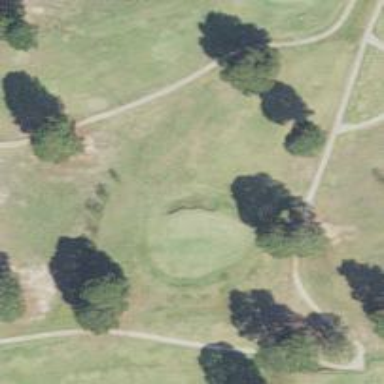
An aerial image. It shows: View of golf hole.